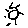
Label: sun